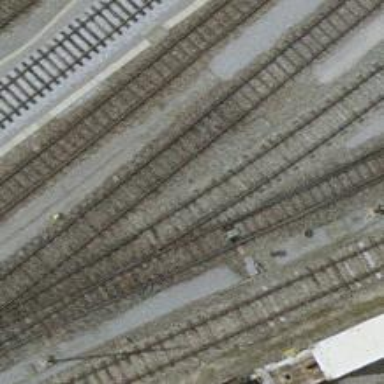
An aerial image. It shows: Single-track electrified railway yard with contact line electrification.